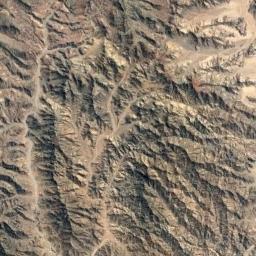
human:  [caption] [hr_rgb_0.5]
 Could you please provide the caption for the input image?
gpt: The mountain is full of yellow soil .

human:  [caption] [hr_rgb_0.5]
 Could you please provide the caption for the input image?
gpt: The folded mountain consists of a number of ridges and valleys and its rocks are brown .

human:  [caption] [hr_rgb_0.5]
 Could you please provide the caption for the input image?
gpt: The mountain is uneven and rough .

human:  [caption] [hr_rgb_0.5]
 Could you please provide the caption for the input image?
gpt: A path passes through the mountains .

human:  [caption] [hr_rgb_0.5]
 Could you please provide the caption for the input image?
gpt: There are many ridges on the brown mountain .